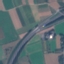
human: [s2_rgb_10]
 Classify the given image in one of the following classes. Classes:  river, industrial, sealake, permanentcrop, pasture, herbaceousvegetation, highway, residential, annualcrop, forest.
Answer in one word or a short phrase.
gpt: Highway